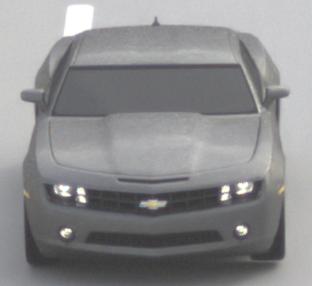
Make: Chevrolet
Model: Camaro Cabriolet 6.2 V8
Detailed model: Camaro (V) Coupé
Model produced from: 2011/09
Model produced until: 2014/02
Doors: 2
Color: gray
Road condition: dry road
Daytime: morning or afternoon
Contrast: low contrast